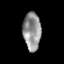
Tissue: prostate
Cell type: T cells
Senescence score: 0.3462
Nuclear area (px): 660
Mean DAPI intensity: 147.9